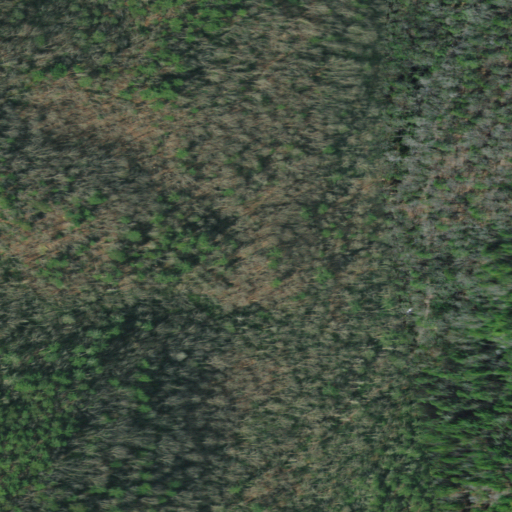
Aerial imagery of valley in Tennessee named Cindy Cove containing mixed forest, deciduous forest, open development, and evergreen forest